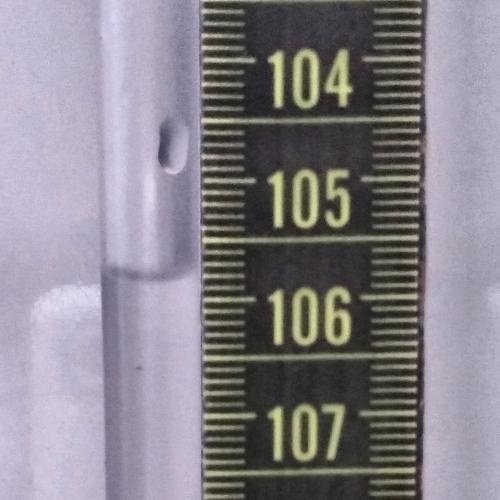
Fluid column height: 105.8 cm